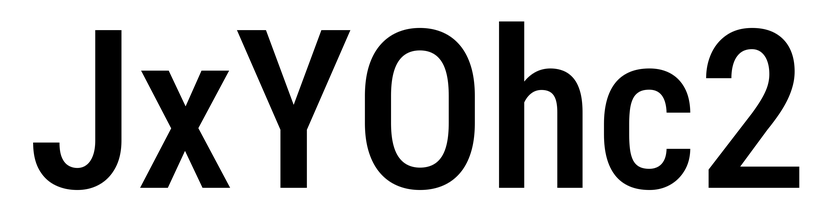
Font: Roboto_Condensed_Medium